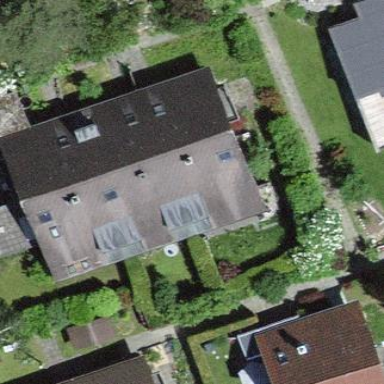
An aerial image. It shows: Terrace building.